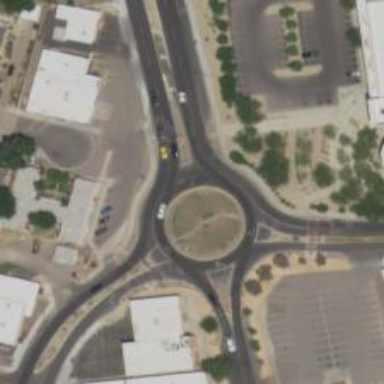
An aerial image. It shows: Roundabout at tertiary road junction.